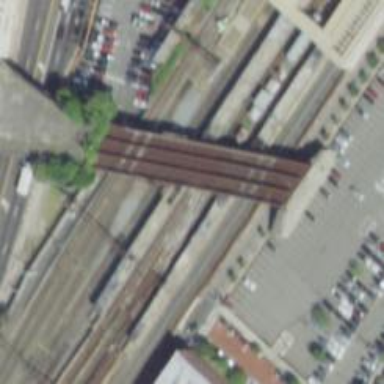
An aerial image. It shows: Rail on embankment with electrified contact lines.